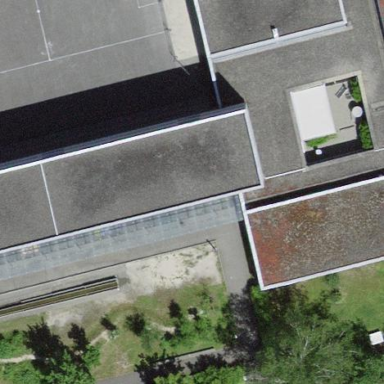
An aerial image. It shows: Flat-roofed school building.